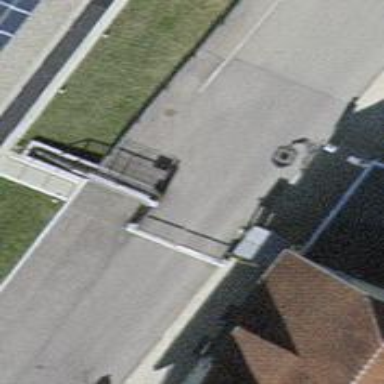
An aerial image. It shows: Gate.